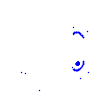
Particle: electron